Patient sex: F
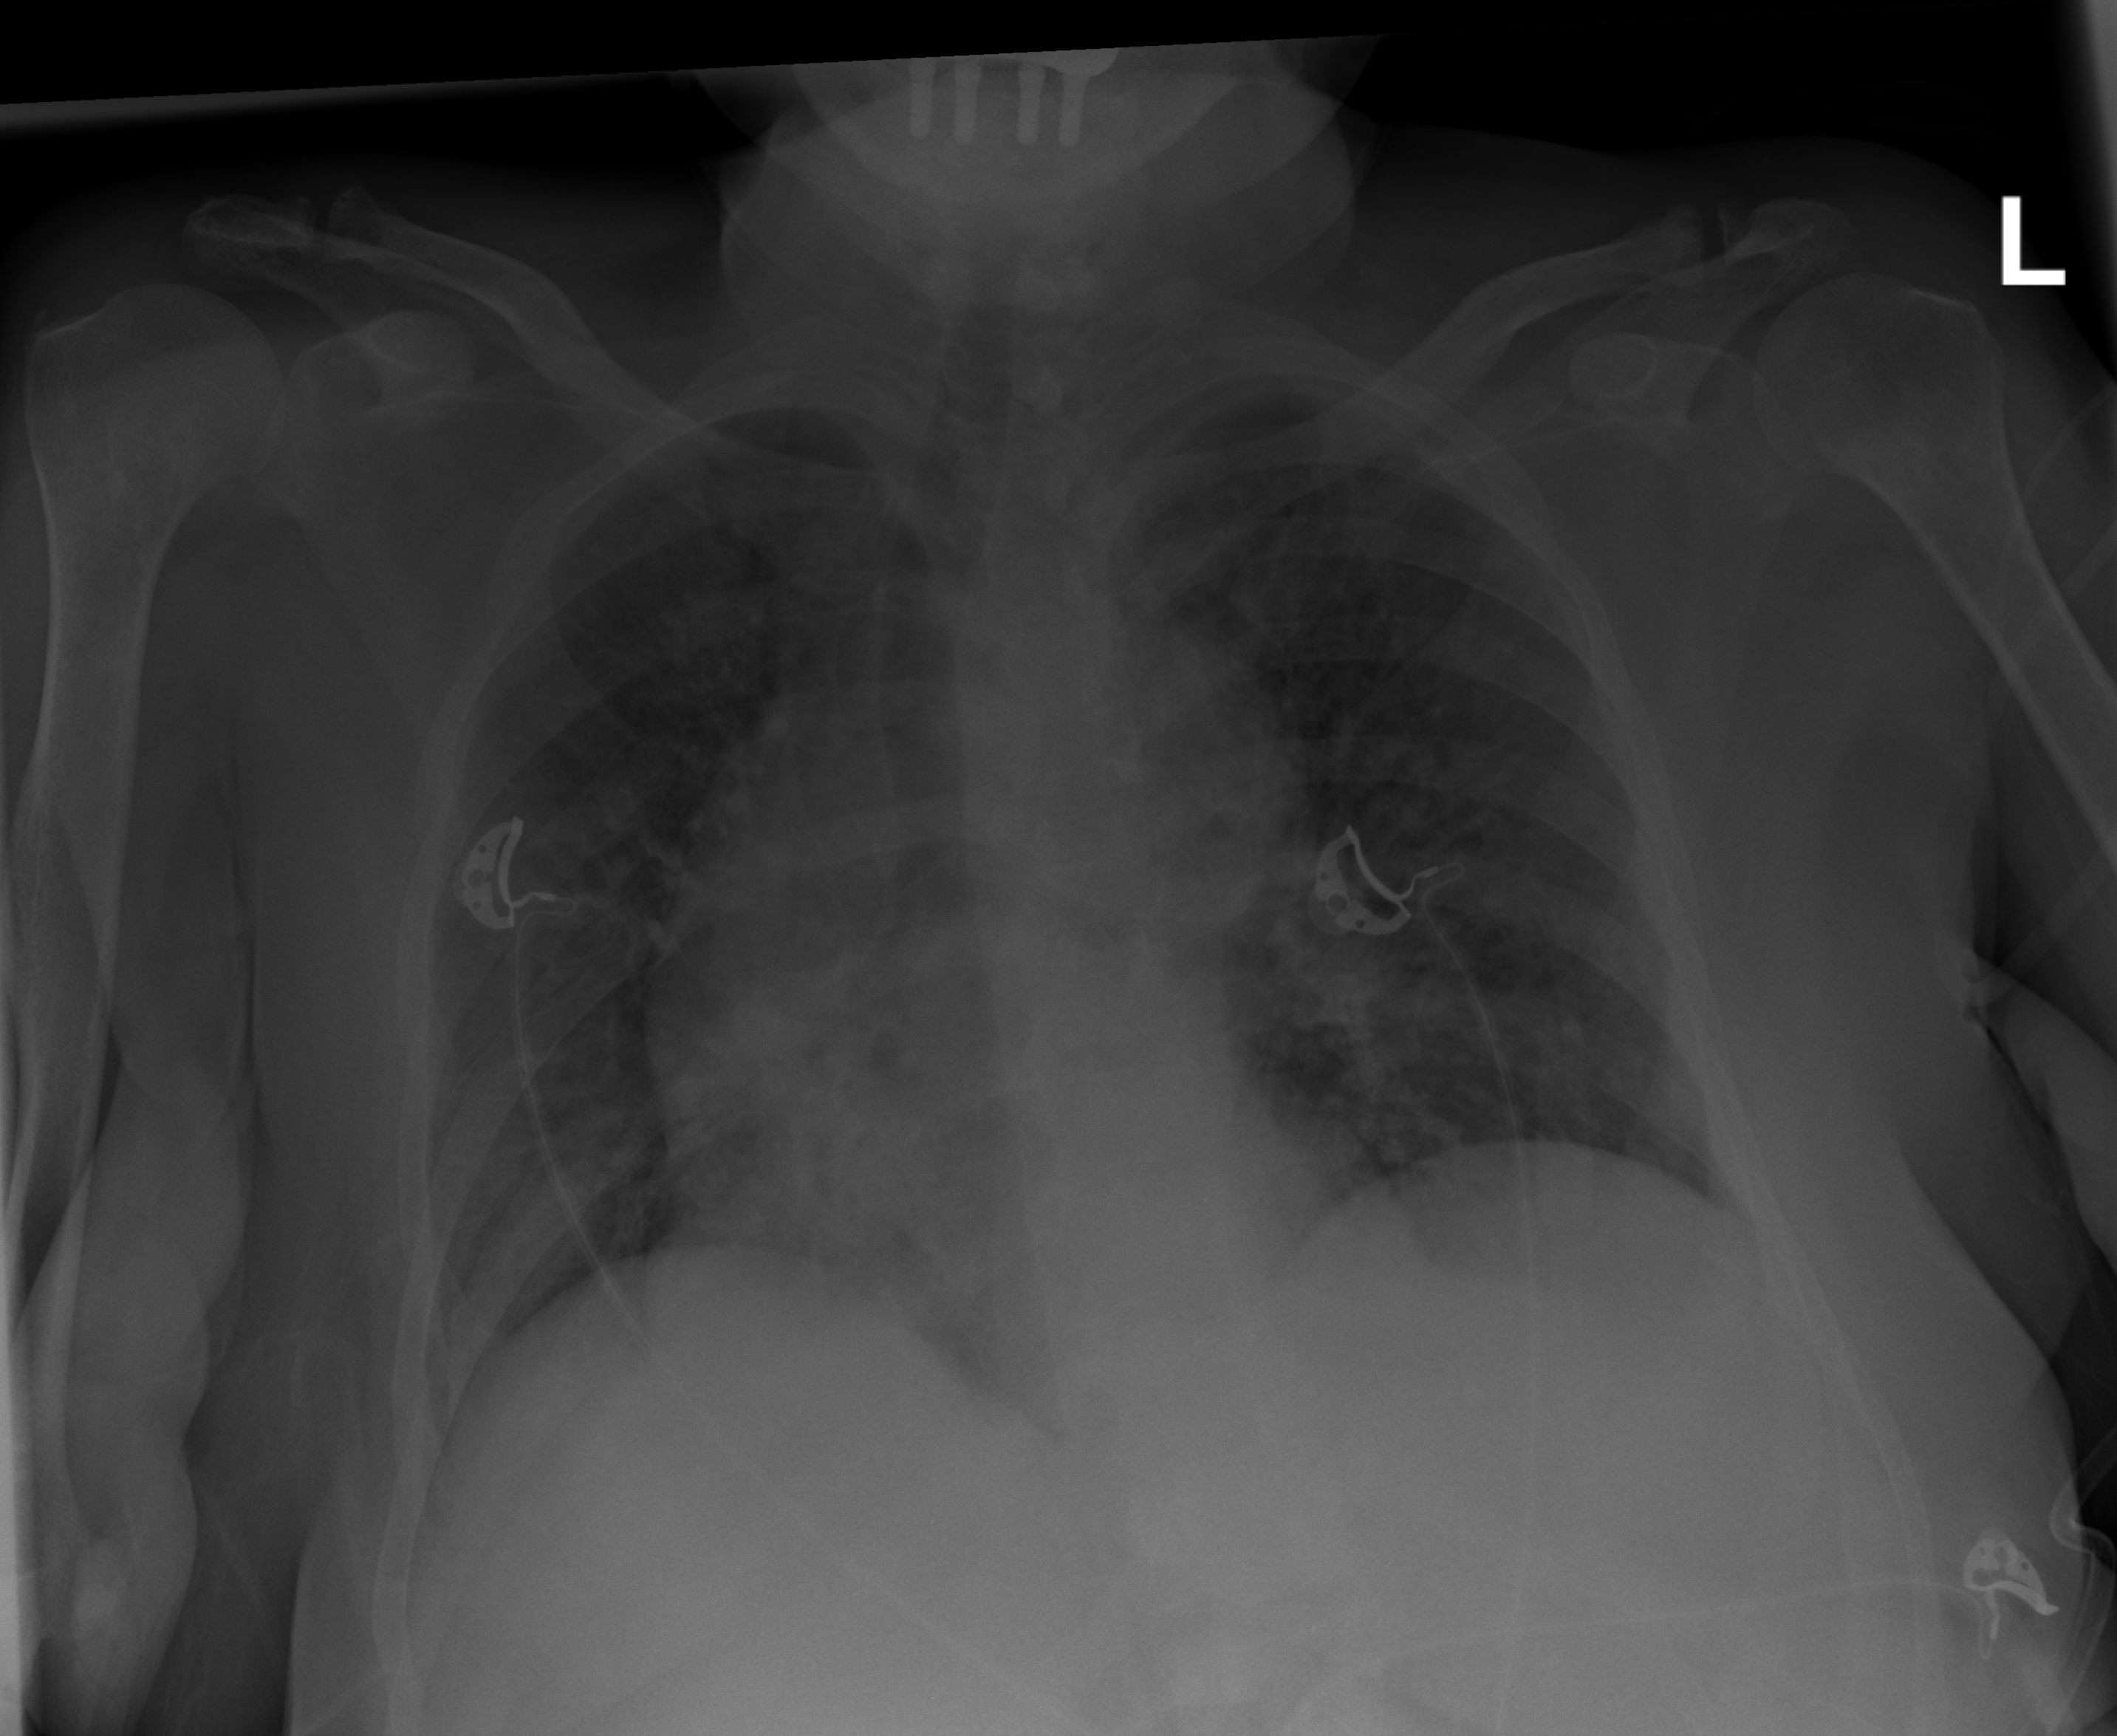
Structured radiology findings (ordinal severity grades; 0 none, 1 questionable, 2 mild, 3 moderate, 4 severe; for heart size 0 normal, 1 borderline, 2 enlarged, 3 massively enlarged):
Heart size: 2
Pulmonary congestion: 1
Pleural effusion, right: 1
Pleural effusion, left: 1
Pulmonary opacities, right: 1
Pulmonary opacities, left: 2
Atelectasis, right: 0
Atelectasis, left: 0